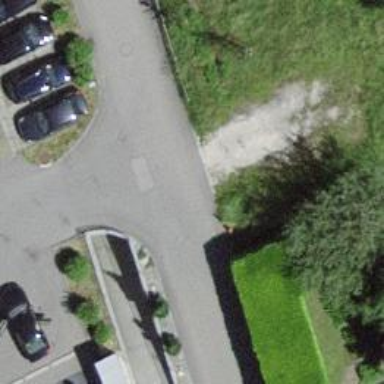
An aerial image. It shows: Residential road.